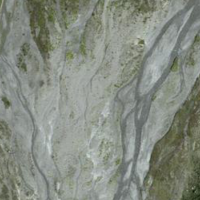
EUNIS habitat code: 31
Species observed at this site:
Motacilla cinerea
Gypaetus barbatus
Aquila chrysaetos
Anthus spinoletta
Montifringilla nivalis
Cinclus cinclus
Turdus torquatus
Falco tinnunculus
Corvus corax
Motacilla alba